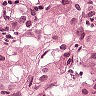
Metastatic tissue present: yes